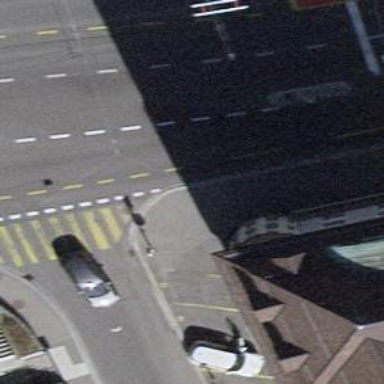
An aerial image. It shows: Kerb barrier.